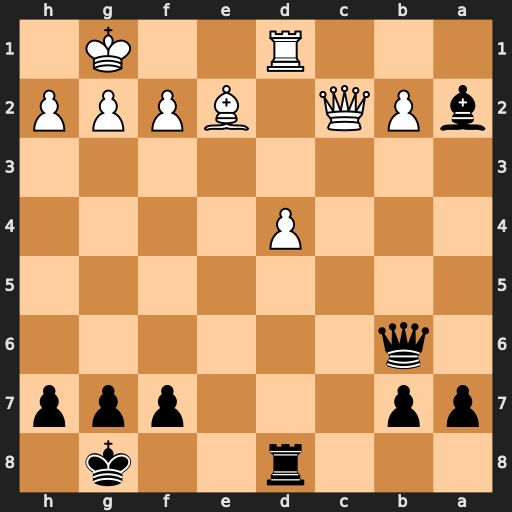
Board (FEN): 3r2k1/pp3ppp/1q6/8/3P4/8/bPQ1BPPP/3R2K1
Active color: b
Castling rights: -
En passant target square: -
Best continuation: Bb3 Qc1 Bxd1